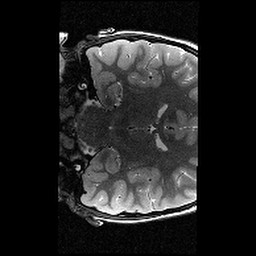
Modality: T2w
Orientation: coronal
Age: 11
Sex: male
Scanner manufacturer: siemens
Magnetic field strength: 3 T
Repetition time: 9.23 s
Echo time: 0.067 s